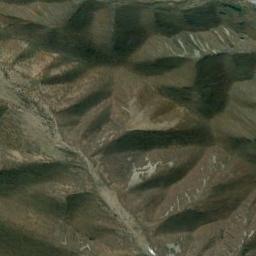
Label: mountain